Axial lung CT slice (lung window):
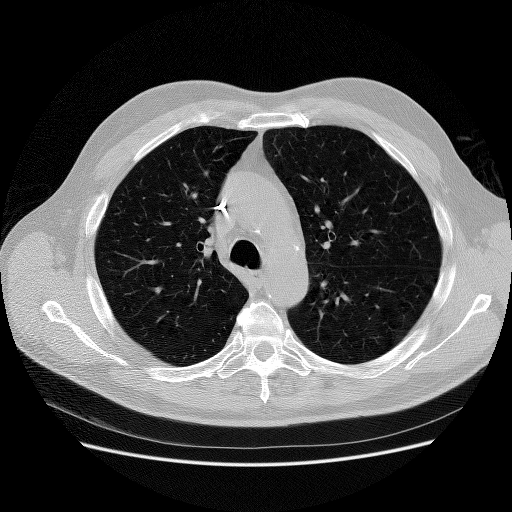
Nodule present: no